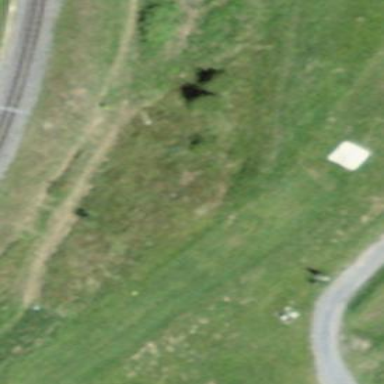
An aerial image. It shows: Golf tee.